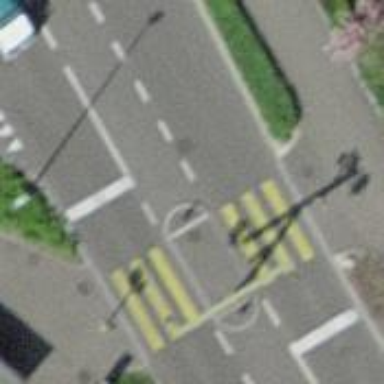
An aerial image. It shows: Road with traffic signals and crossing with traffic signal island.